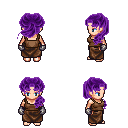
a pixel art fantasy rpg character, female body template, human, light skin, brown pirate shirt, robe skirt, purple princess hairstyle, metal gloves, four views (front, back, left, right), 2x2 character sprite sheet, small pixel art, hard edges, no anti-aliasing